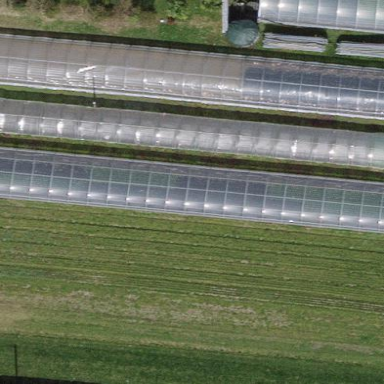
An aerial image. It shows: Greenhouse.